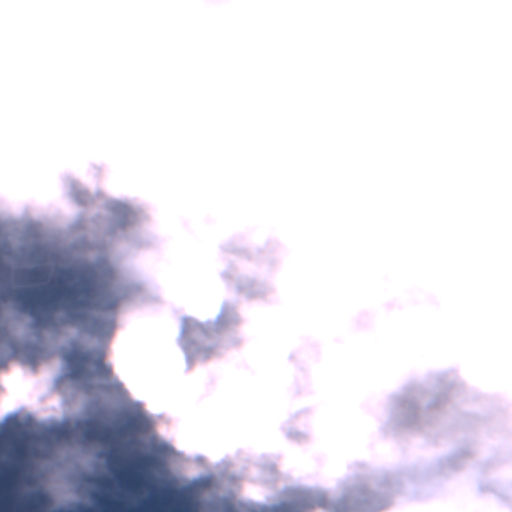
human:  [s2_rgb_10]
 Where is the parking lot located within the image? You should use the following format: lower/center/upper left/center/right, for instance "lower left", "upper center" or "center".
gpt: The parking lot is located in the upper right of the image.
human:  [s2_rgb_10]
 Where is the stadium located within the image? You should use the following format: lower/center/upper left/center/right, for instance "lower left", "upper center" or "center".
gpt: The stadium is located in the upper right of the image.
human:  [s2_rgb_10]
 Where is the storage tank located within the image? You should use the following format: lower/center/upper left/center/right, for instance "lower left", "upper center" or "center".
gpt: The storage tank is located in the upper of the image.
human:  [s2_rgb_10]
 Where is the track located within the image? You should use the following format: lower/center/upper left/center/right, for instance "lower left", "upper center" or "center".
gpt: There is no track in the image.